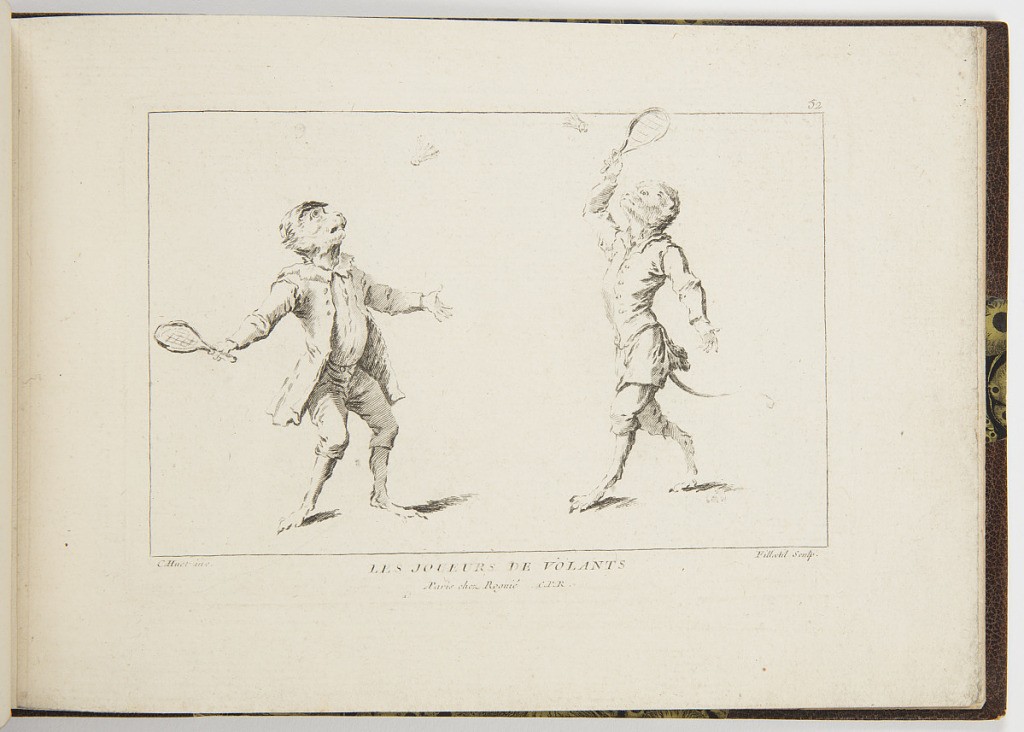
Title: LES JOUEURS DE VOLANTS
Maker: Christophe Huet, French, 1695 – 1759
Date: mid- 18th century
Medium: Etching and engraving on laid paper
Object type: Print
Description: A plate from a series of singerie scenes after Huet. Two dressed monkeys stand holding rackets, play with two shuttlecocks in the air between them. Both looking up at the shuttlecocks. The monkey to the right with his racket above his head. The plate is titled, signed, and numbered.